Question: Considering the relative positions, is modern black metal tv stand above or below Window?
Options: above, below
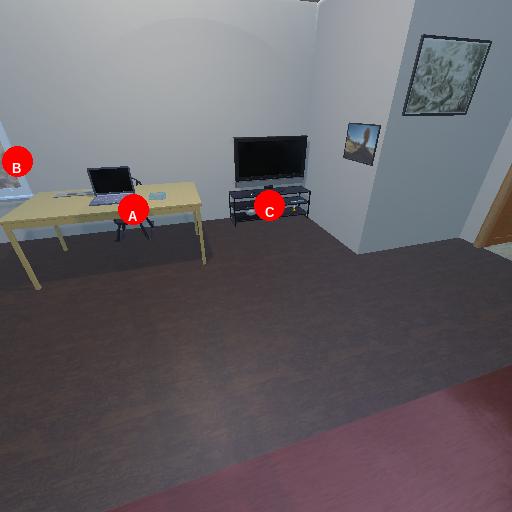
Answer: above